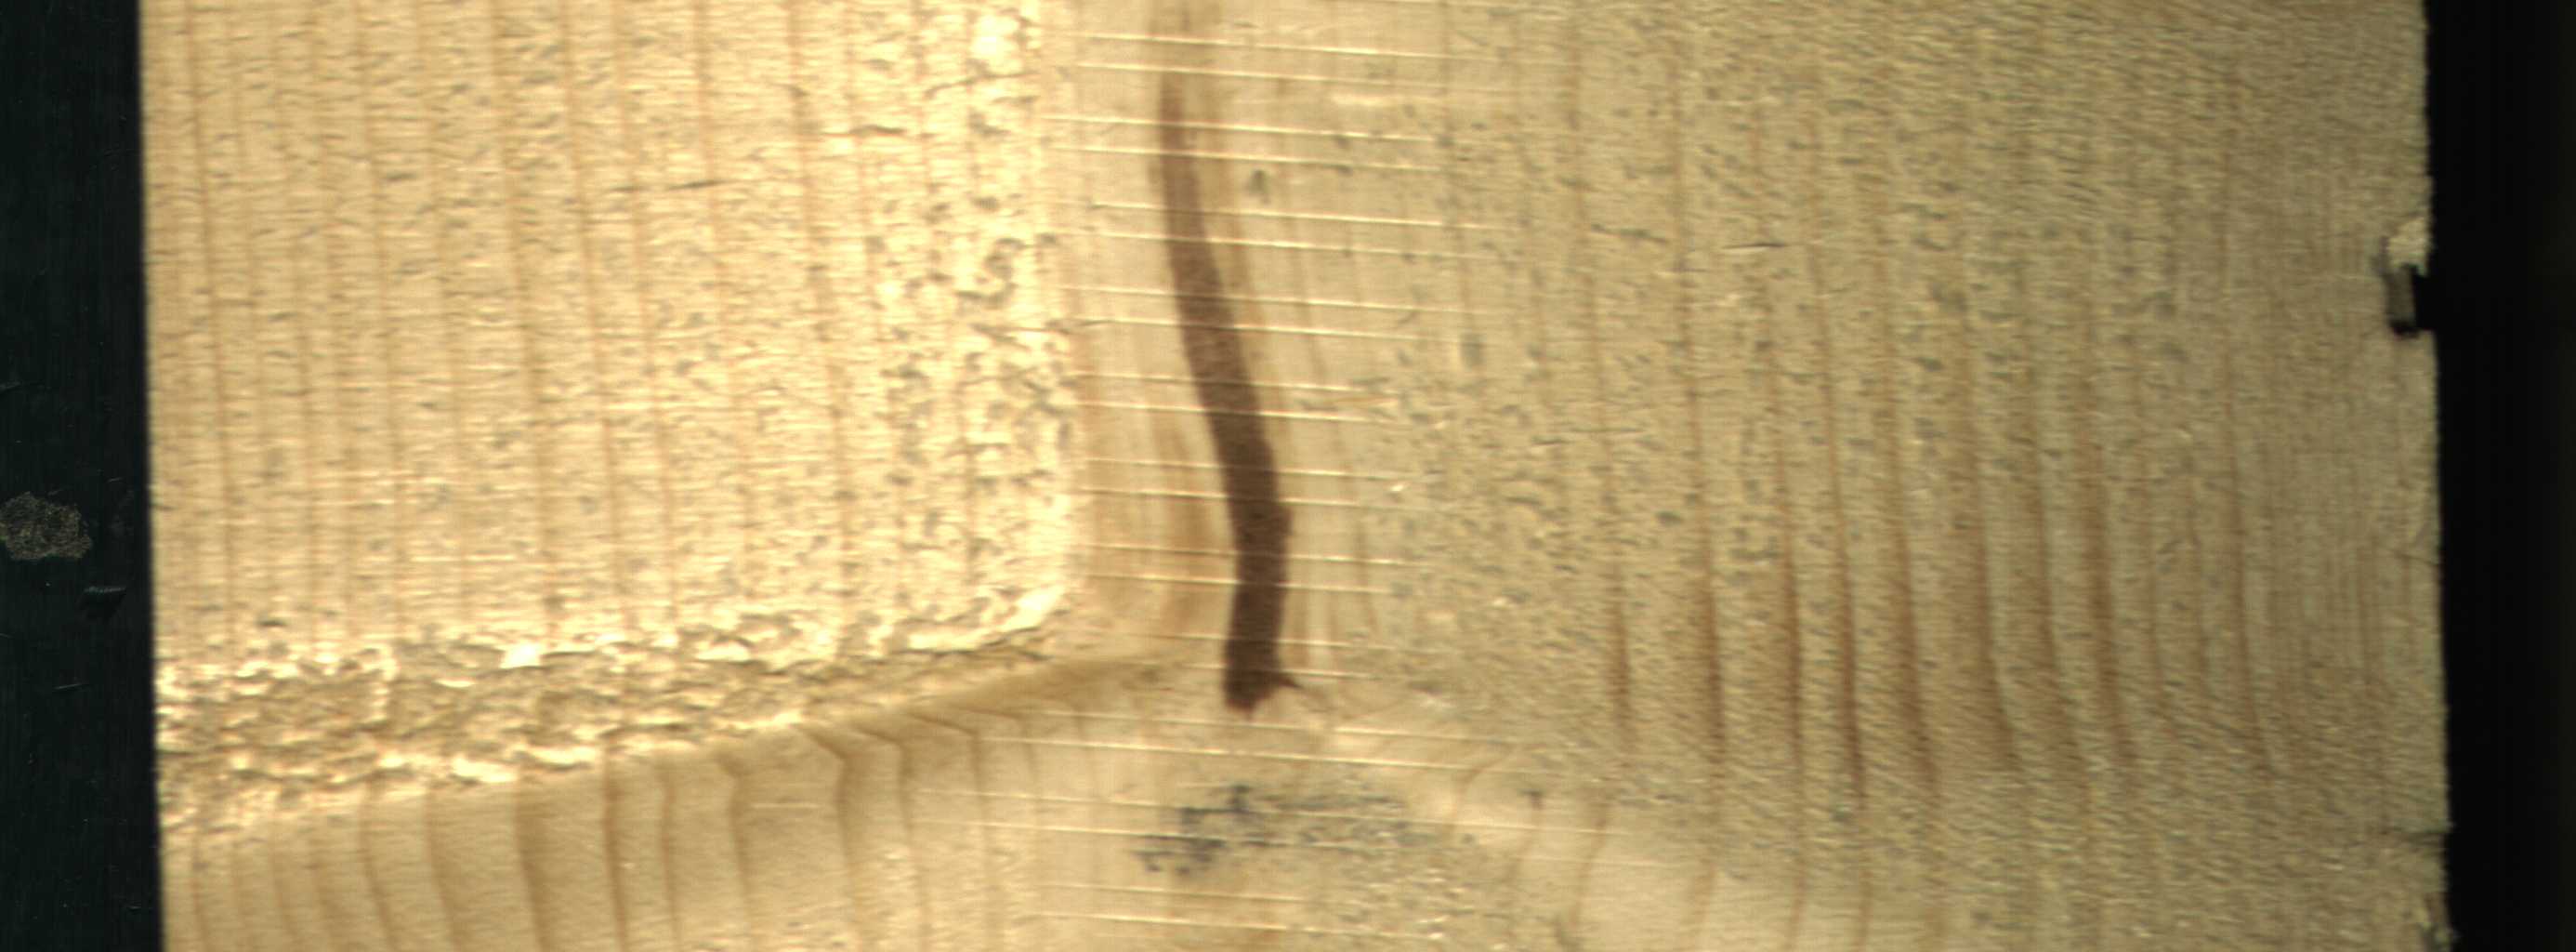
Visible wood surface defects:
Marrow
Knot_missing